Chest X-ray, PA view. Patient: 21 years old, sex M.
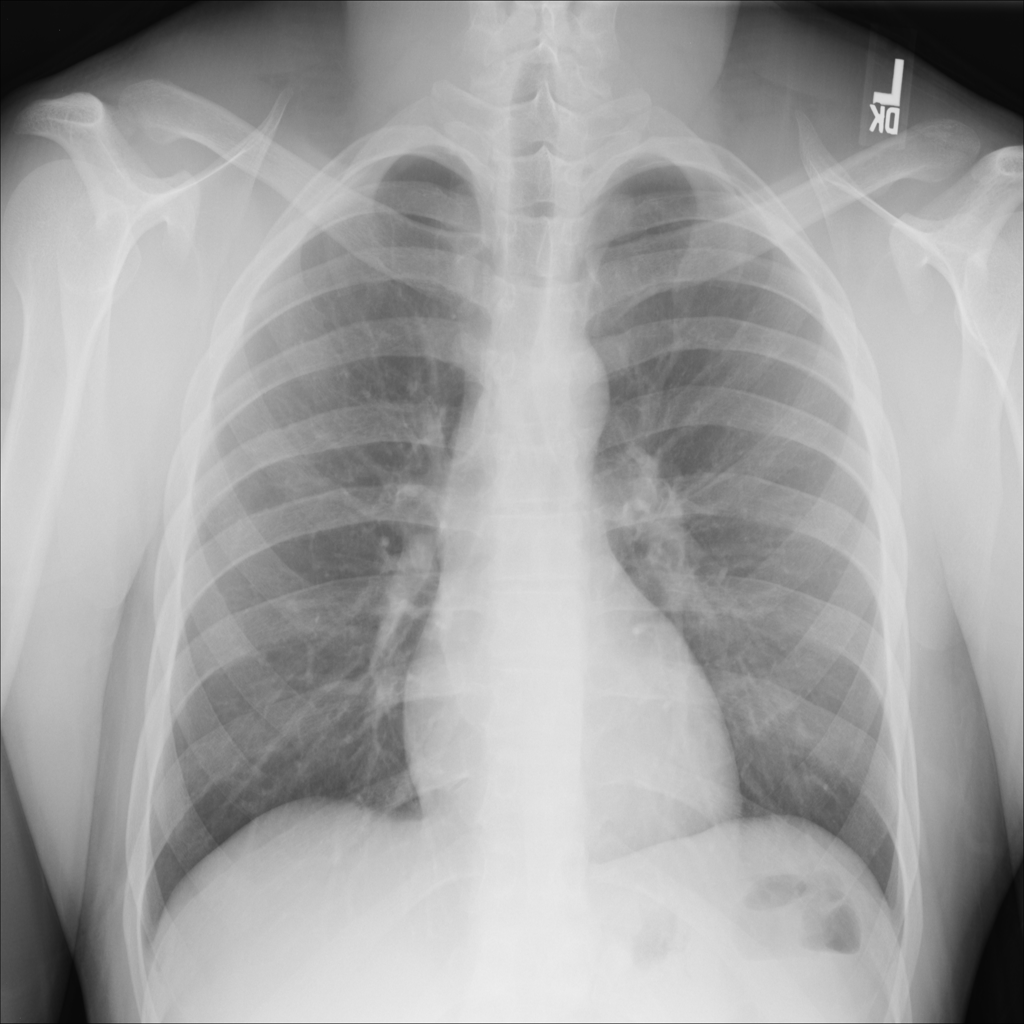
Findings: No Finding